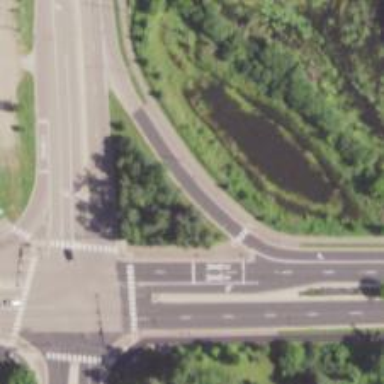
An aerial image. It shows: Tertiary link road with asphalt surface.